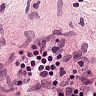
Metastatic tissue present: no